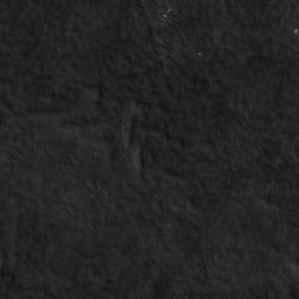
Label: non_frost